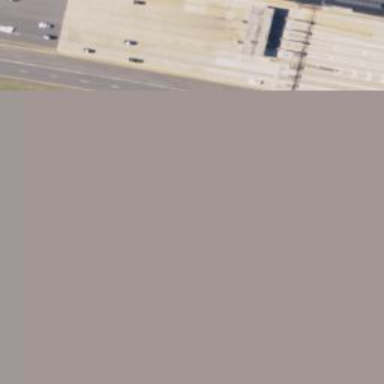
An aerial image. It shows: Toll gantry on the road.